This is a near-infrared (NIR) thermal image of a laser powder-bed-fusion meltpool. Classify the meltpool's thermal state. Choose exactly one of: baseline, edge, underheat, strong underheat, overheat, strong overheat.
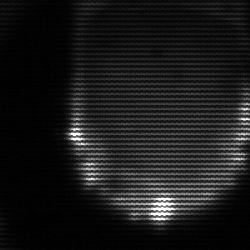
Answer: edge